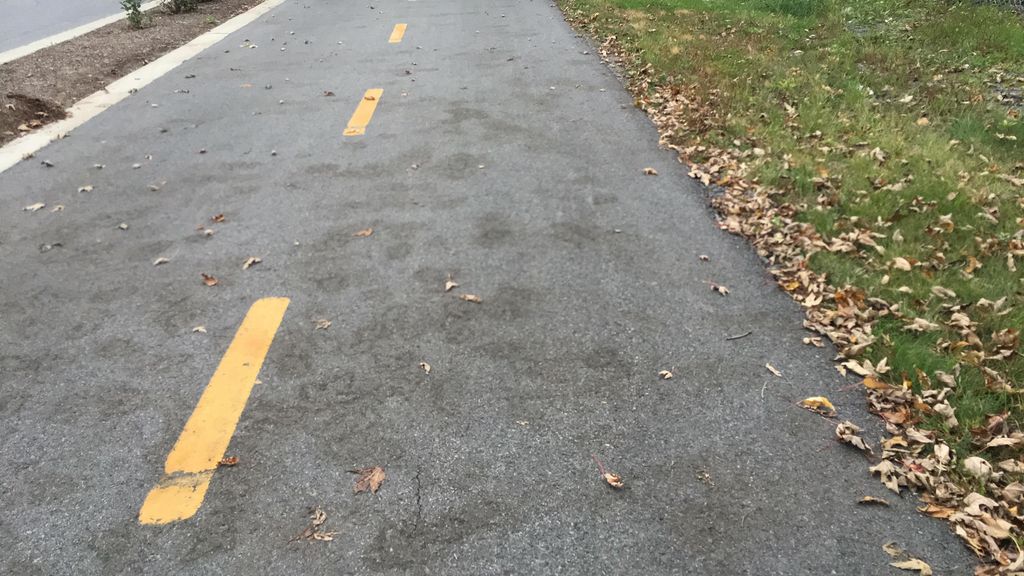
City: montreal